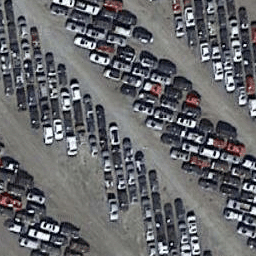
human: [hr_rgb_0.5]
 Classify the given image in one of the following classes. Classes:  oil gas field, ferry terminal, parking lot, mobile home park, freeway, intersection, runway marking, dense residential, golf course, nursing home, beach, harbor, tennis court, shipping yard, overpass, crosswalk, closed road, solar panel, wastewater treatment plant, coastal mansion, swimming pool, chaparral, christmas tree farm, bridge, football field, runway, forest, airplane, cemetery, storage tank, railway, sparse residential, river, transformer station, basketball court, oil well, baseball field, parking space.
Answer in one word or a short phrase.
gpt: parking lot